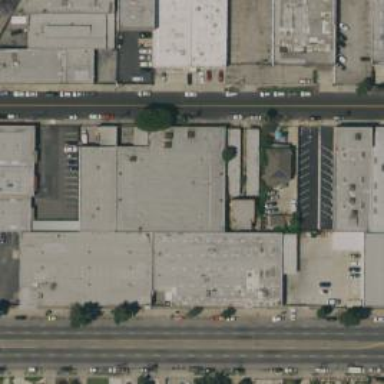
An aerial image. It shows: Warehouse.